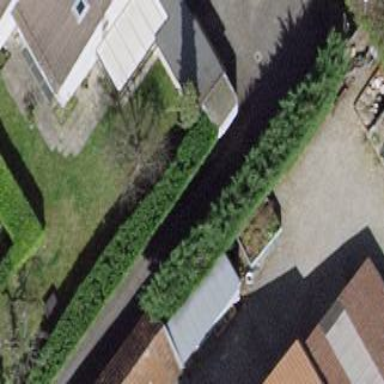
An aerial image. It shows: Garden enclosed by fence.